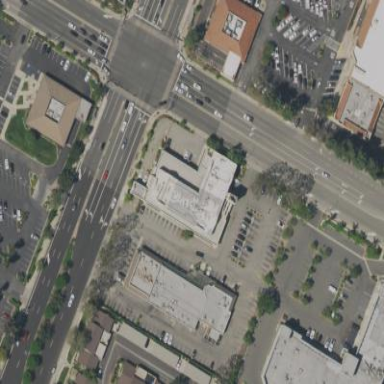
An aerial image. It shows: Commercial building.